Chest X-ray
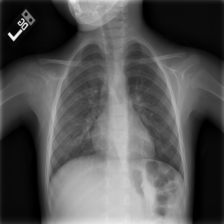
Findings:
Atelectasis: negative
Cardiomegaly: negative
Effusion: negative
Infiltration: negative
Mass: negative
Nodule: negative
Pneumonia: negative
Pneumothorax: negative
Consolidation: negative
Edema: negative
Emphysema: negative
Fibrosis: negative
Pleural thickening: negative
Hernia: negative